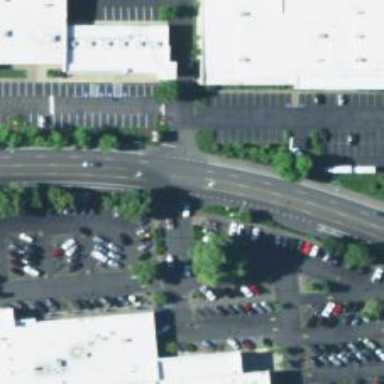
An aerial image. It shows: Parking space is available.